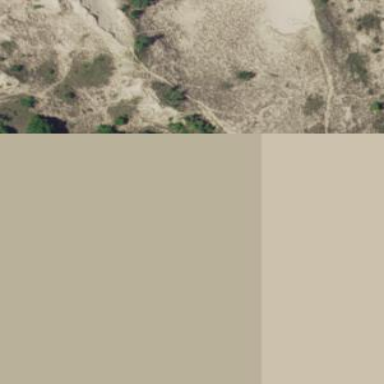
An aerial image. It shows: Dune covered in grassland.